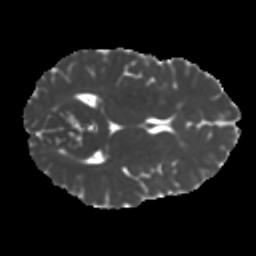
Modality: MD
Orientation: axial
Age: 22
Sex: male
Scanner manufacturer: ge
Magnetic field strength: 3 T
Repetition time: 7.8 s
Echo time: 0.0606 s